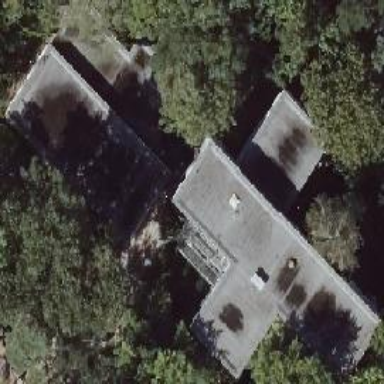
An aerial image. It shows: School building.